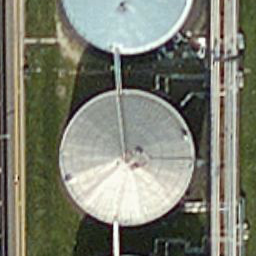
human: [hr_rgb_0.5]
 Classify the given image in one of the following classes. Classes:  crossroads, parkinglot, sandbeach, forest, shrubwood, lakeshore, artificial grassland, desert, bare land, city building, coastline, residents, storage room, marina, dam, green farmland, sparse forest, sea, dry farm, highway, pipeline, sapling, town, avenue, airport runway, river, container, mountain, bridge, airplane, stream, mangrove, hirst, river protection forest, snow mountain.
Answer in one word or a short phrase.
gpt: storage room